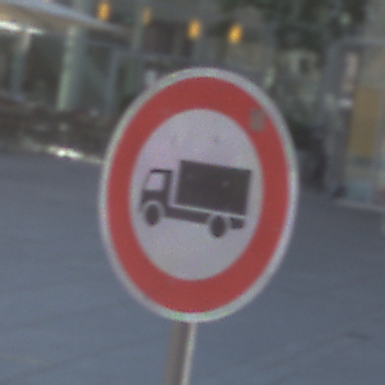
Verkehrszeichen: VerbotFuerKraftfahrzeugeUeberDreiKommaFuenfTonnen
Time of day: MorningAfternoon
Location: Outdoor (Urban)
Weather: Clear
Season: NotSpecified
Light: Natural